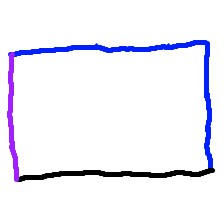
Shape: rectangle